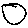
Label: circle